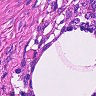
Metastatic tissue present: no